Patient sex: M
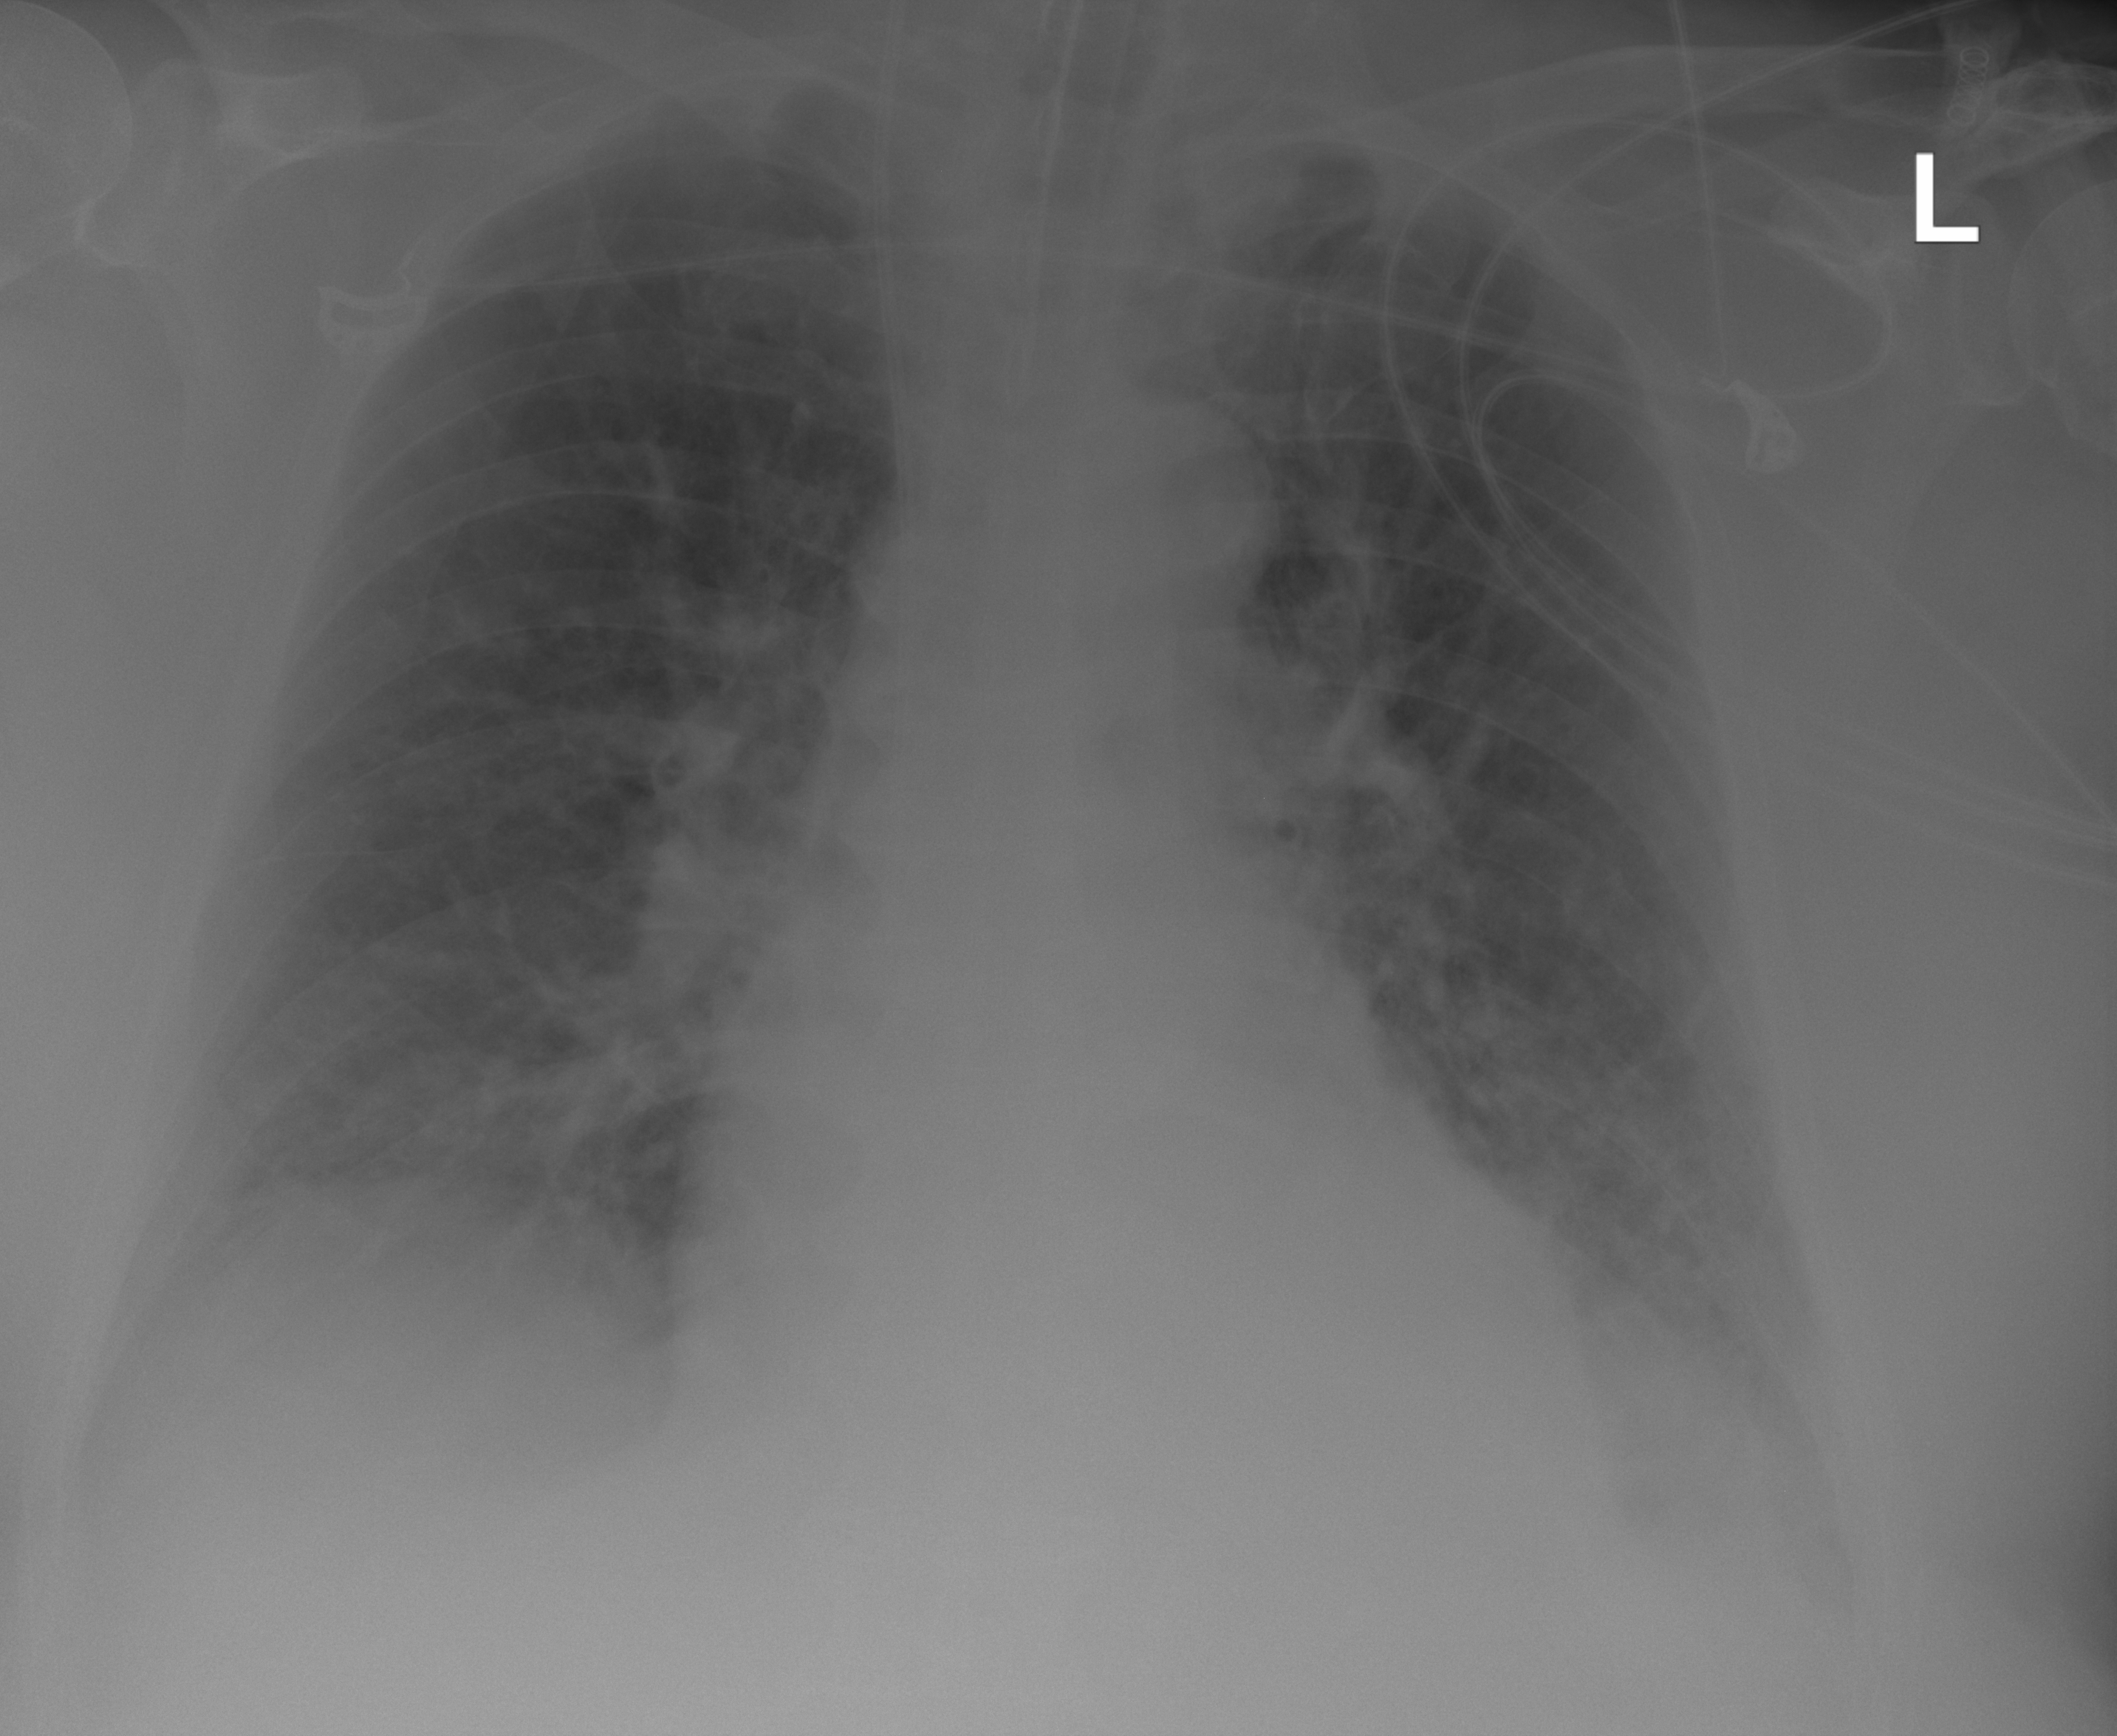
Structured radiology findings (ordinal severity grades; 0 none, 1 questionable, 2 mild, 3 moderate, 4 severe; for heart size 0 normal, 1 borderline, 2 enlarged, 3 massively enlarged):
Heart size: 1
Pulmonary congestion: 2
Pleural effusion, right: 0
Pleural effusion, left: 2
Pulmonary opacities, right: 2
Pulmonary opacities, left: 2
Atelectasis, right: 0
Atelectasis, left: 2